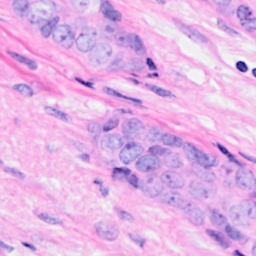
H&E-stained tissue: Breast